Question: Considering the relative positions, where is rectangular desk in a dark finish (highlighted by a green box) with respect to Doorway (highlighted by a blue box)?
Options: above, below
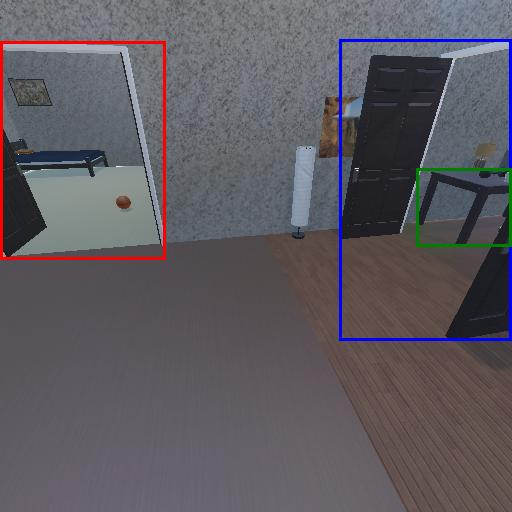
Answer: above